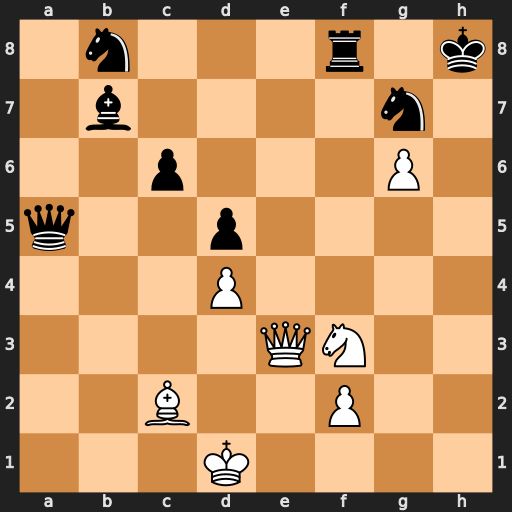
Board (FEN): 1n3r1k/1b4n1/2p3P1/q2p4/3P4/4QN2/2B2P2/3K4
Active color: w
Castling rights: -
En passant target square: -
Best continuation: Qh6+ Kg8 Qh7#